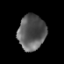
Tissue: prostate
Cell type: T cells
Senescence score: 0.3514
Nuclear area (px): 956
Mean DAPI intensity: 89.418